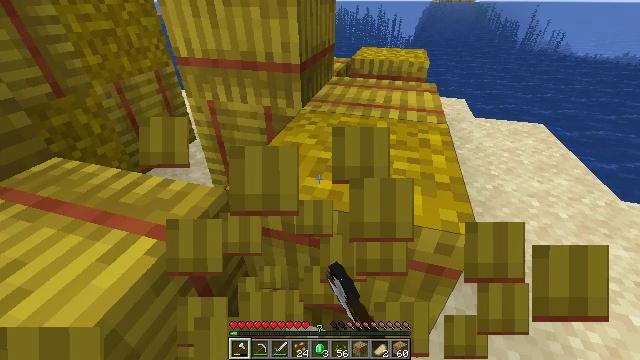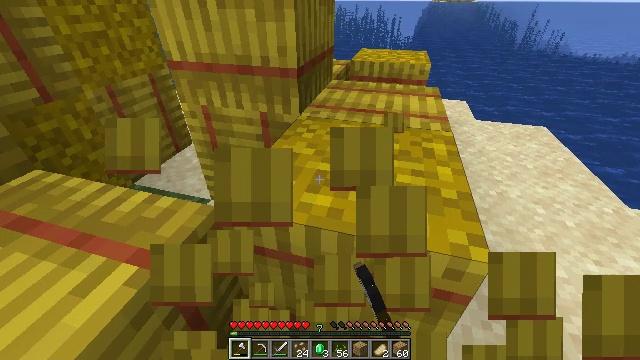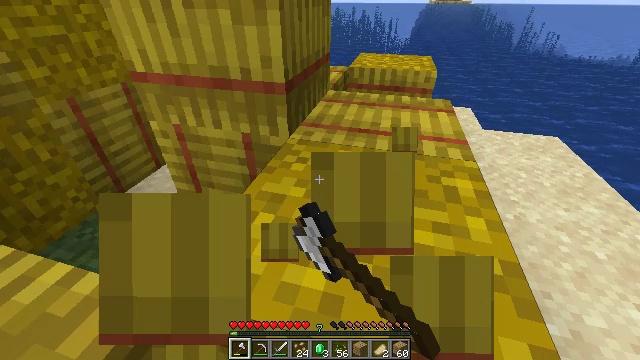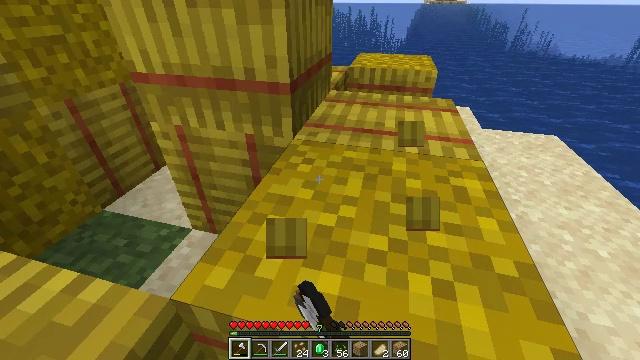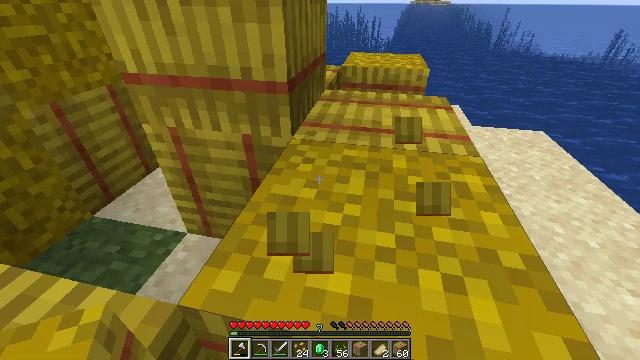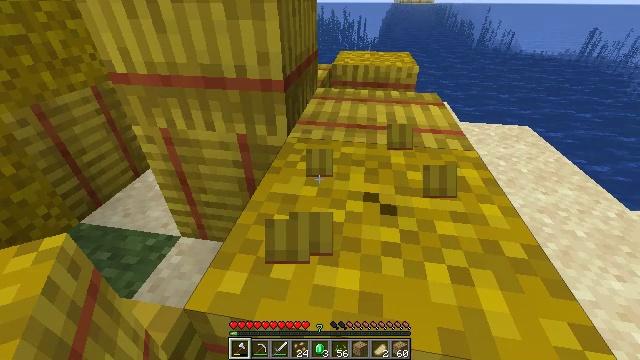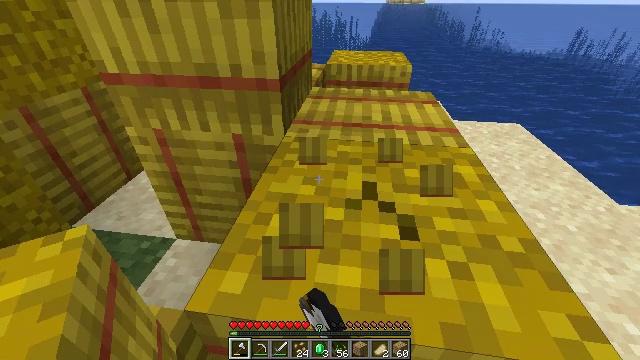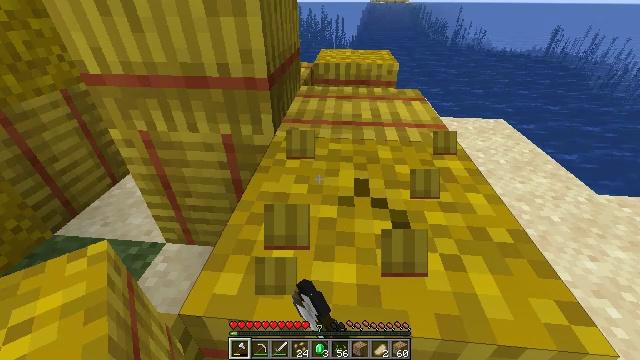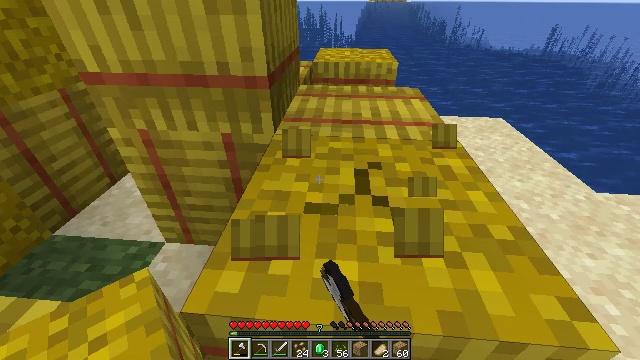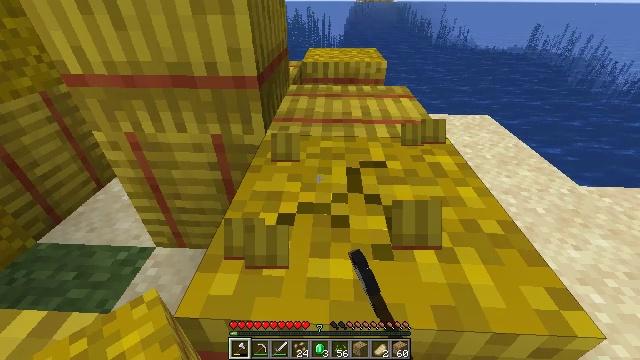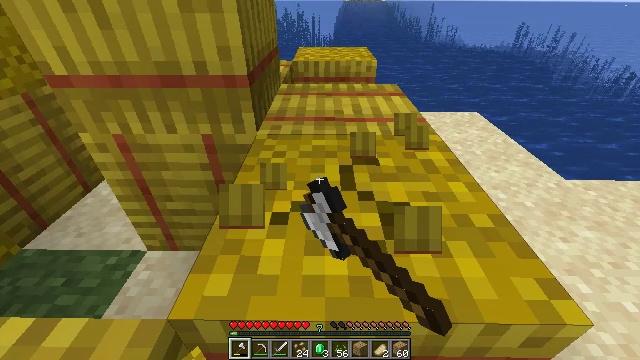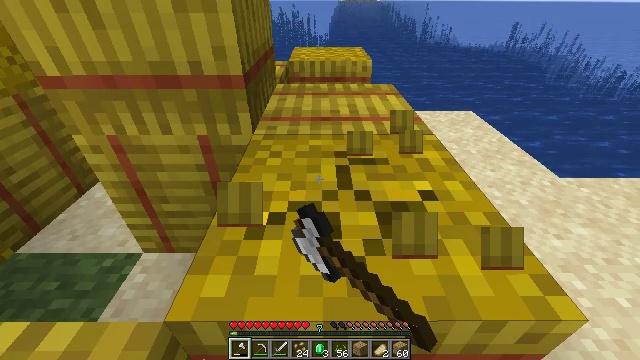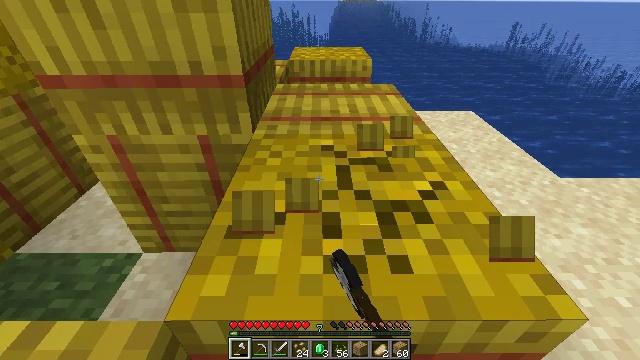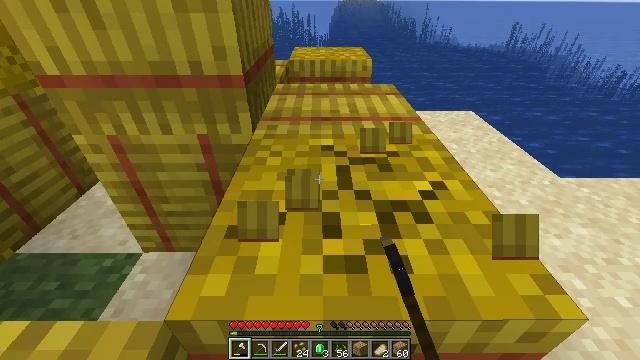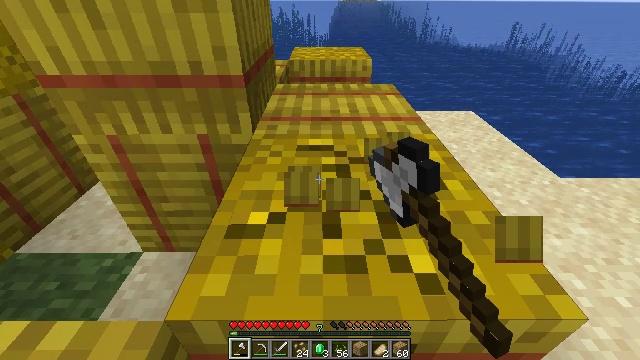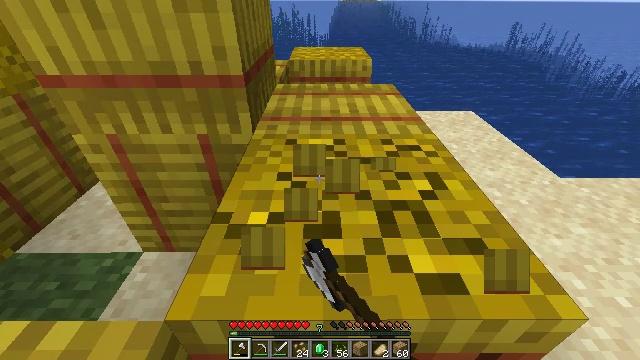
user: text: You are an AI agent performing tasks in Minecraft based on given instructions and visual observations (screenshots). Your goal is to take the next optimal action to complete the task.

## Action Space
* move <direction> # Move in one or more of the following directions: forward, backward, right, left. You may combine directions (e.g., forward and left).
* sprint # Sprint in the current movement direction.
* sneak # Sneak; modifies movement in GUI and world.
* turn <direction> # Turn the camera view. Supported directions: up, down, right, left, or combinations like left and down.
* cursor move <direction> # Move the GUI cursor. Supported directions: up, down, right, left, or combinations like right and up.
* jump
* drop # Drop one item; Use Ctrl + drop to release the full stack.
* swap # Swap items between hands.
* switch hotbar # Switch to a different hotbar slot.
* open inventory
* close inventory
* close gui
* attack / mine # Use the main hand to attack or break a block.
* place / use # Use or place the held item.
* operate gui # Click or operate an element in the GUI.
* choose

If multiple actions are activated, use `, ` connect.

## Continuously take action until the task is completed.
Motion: motion action
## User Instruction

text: Attack the hay block to get hay.
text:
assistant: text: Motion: move forward, attack / mine
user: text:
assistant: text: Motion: move forward, attack / mine
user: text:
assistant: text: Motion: move forward, attack / mine
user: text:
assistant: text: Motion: move forward, turn right, attack / mine
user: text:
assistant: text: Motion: turn right, attack / mine
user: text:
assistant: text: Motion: turn right, attack / mine
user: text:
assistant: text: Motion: turn right, attack / mine
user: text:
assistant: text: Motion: attack / mine
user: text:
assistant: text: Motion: turn right, attack / mine
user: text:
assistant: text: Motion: turn right, attack / mine
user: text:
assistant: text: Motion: attack / mine
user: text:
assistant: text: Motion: attack / mine
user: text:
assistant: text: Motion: attack / mine
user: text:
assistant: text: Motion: attack / mine
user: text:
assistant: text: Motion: attack / mine
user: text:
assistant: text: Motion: attack / mine
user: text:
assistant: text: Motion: move forward, attack / mine
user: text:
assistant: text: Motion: move forward, attack / mine
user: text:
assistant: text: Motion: move forward, attack / mine
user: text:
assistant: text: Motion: move forward, attack / mine
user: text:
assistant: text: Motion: move forward, attack / mine
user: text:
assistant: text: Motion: move forward, attack / mine
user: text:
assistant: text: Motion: move forward, attack / mine
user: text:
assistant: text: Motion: move forward, attack / mine
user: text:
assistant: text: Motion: attack / mine
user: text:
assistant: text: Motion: attack / mine
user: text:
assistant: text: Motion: attack / mine
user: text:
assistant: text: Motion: attack / mine
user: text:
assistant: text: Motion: attack / mine
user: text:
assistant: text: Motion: attack / mine